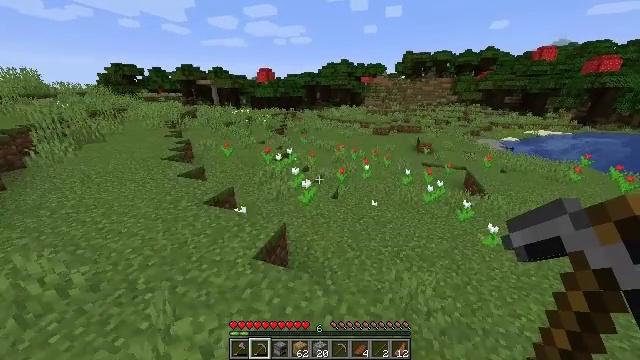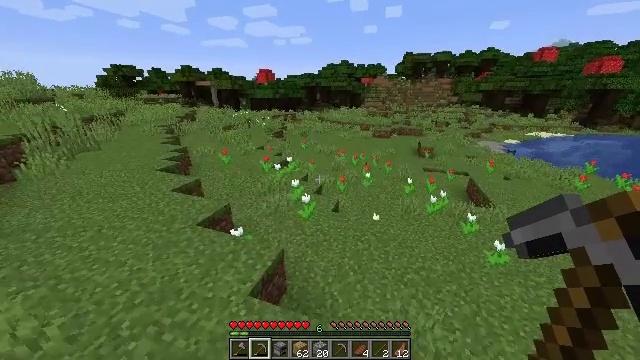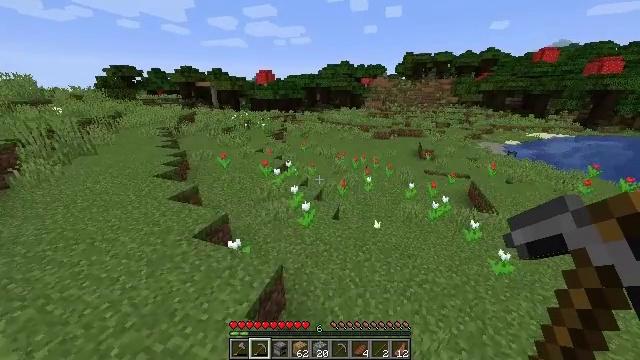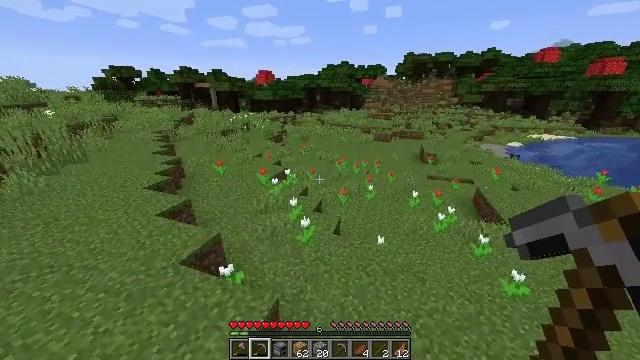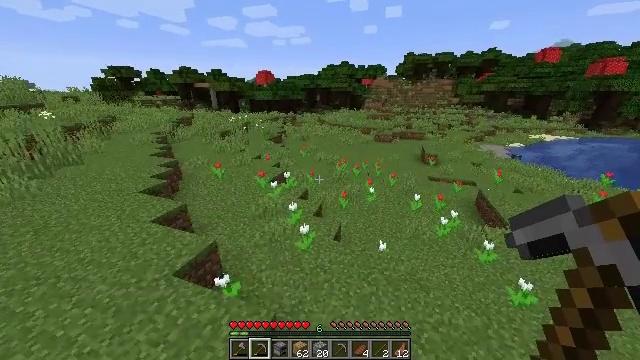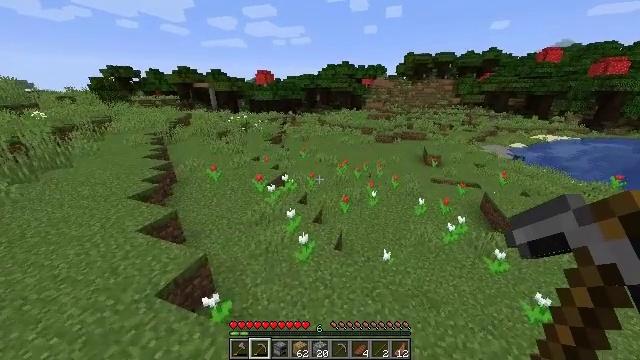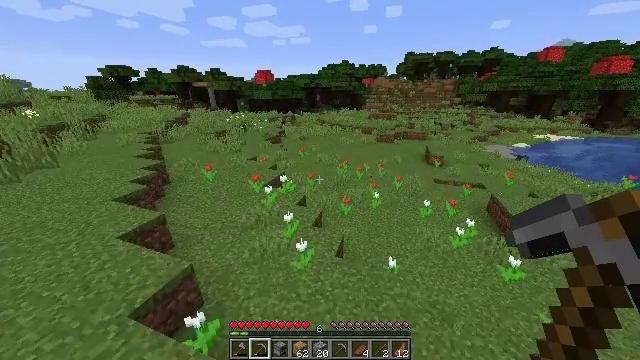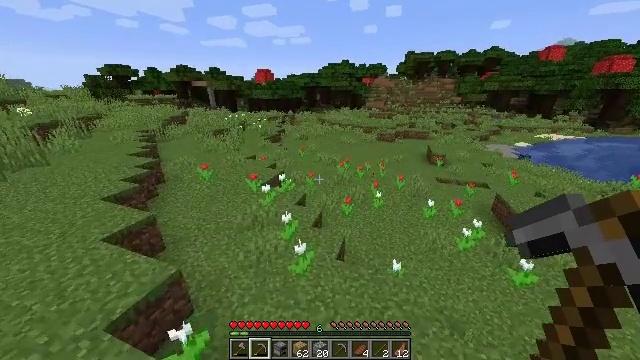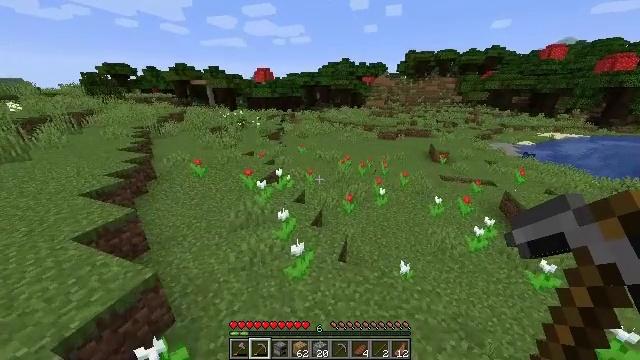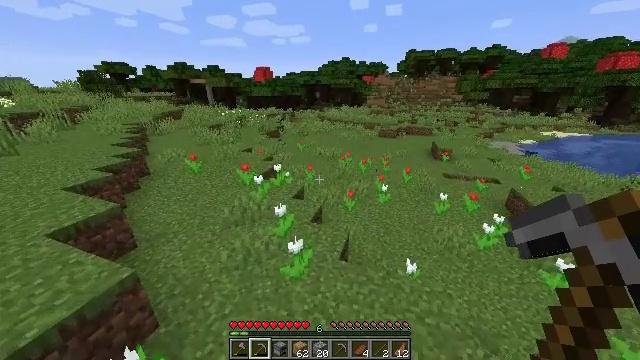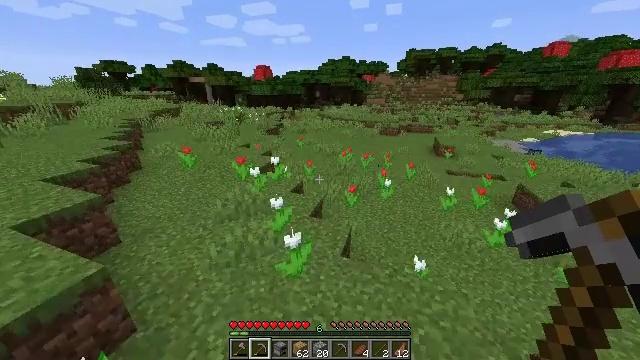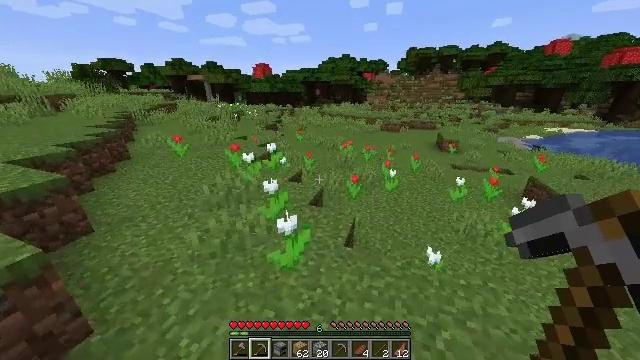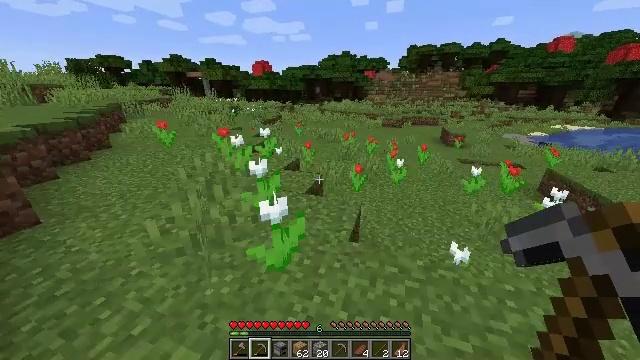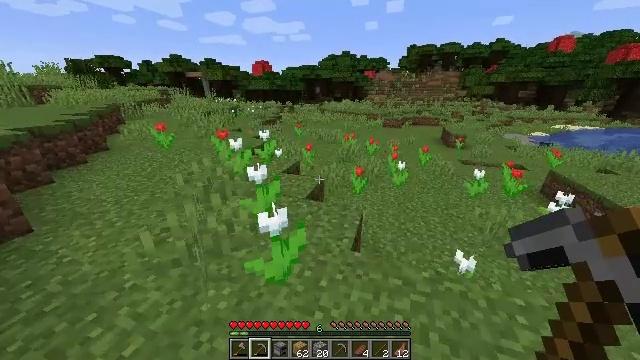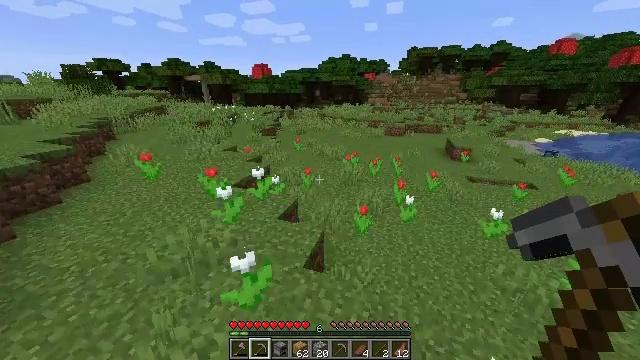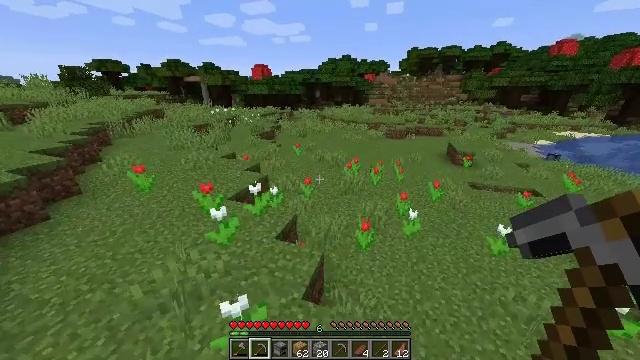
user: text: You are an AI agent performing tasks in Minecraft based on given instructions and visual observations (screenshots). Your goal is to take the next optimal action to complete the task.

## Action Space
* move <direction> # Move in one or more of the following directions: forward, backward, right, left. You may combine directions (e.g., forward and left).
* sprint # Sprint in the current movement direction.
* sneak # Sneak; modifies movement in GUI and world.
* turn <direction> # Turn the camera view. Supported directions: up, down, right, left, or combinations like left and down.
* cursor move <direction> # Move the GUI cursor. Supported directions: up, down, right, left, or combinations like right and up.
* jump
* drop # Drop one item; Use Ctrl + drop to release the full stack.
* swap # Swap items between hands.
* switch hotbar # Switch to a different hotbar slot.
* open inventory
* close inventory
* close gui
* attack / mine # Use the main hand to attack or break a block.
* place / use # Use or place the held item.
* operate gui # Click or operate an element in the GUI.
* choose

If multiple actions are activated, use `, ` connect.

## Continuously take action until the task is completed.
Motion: motion action
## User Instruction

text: Gather a dead bush.
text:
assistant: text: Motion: move forward, jump
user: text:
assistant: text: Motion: move forward, jump
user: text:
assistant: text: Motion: move forward, jump
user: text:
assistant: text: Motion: move forward, jump
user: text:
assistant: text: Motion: move forward, sprint, jump
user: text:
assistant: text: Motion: move forward, sprint, jump
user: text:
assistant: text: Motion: move forward, sprint, jump
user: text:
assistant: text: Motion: move forward, sprint, jump
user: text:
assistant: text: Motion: move forward, sprint, jump
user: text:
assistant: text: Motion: move forward, sprint, jump
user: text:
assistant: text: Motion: move forward, sprint, jump
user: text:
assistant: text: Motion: move forward, jump
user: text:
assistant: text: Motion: move forward, jump
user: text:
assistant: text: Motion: move forward, sprint, jump
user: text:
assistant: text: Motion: move forward, sprint, jump
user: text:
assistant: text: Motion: move forward, jump
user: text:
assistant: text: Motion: move forward, jump
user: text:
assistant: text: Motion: move forward, jump
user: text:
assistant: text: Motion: move forward, jump
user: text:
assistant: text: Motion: move forward, jump
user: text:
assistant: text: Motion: move forward, jump
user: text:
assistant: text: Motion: move forward, jump
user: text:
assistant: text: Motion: move forward, turn right, jump
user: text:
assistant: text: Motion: move forward, turn right and up, jump
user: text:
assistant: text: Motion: move forward, jump
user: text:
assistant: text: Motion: move forward, jump
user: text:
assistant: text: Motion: move forward
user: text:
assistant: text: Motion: move forward, sprint
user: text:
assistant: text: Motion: move forward, sprint, jump
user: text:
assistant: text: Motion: move forward, turn right, jump